Question: How do I get the value of an '<input>' tag with the type 'number'? This sounds like a ridiculous question, but in a recent Chrome update, the following code doesn't work if an invalid character is entered into the field:
'''
element.value //does not work as expected, will return ""
'''

Demo: <URL>
Now this is frustrating. I am using this piece of code to forbidden invalid characters:
'''
$("element").on("input", function(){
this.value = this.value.replace(/[^0-9]/g, "");
});
'''
But since it returns '""' now if an invalid character is entered, the whole field would be emptied. This behavior did not happen before, just in the recent Chrome update. This works fine in Firefox (although I do not need this to work in Firefox.)
Is there a way to get the exact value of the '<input>'? Thanks.
: 36.0.1985.49 beta-m
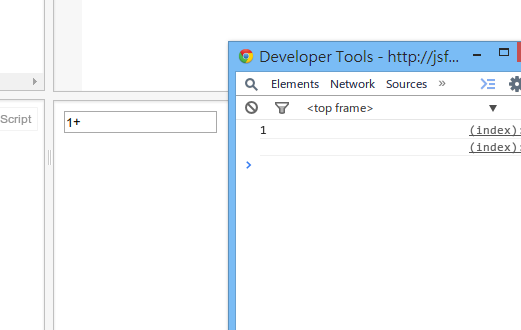
Answer: So the best thing to user over here is 'input[type=text]' because when you will use type number, it will obviously cause issue.
As far as increment functionality goes, I don't think its technically applicable to your issue, because even if the user types and he tries to increment, the + will be removed by the number field automatically. Also it won't make any sense adding any other characters apart from numbers in the number field.
If you want to validate the characters submitted, use 'pattern' attribute where you can customize the validation pattern.